Question: I have tried following many articles and used many links in SO but I cannot fix my CSS of my page. The page can be seen here: <URL>
Screenshot:

My CSS
'''
html, body {
height:100%
}
body{
line-height:1;
color:#454545;
background:url(/assets/imgs/bg.png);
font:11px Tahoma,Arial,sans-serif
}
#soul{
display:block;
margin:0 auto;
width:920px;
background:url(/assets/imgs/back.png) repeat-y right #fff;
padding:0;
position:relative;
height:100%
}
'''
My HMTL5
'''
<!DOCTYPE html>
<html>
<head>
<meta charset="UTF-8">
<title></title>
</head>
<body>
<div id="soul">
This is my content which does not sit fluid.
</div>
</body>
</html>
'''
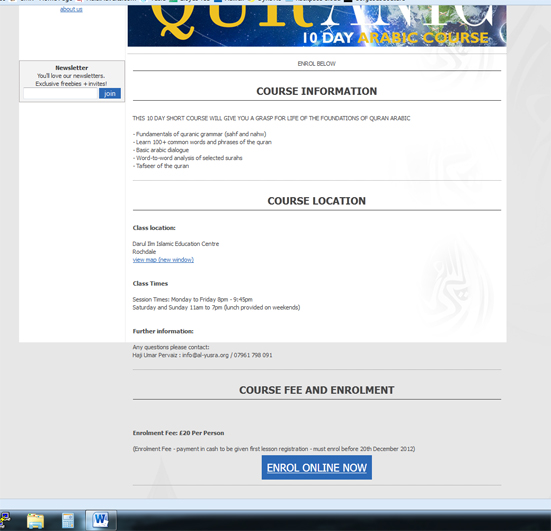
Answer: Add '<hr style="clear:both;" />' right before closing '</div>' of '#soul' and remove 'height:100%' from '#soul' CSS.

Also, use 'min-height:100%', or better, yet, don't use that attribute at all in this case.
Read more about floating divs: <URL>
Also, you seem to want them to be equal in height.

Take a look at this: <URL>